Field crop: maize
Growth stage: 1
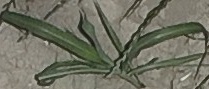
Species: sorghum